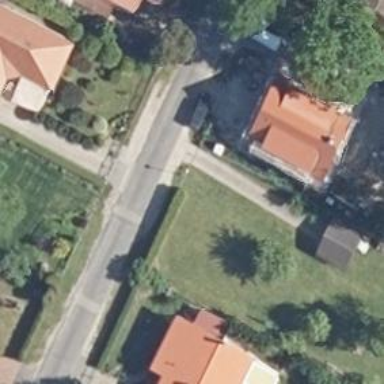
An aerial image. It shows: Residential road with asphalt surface.